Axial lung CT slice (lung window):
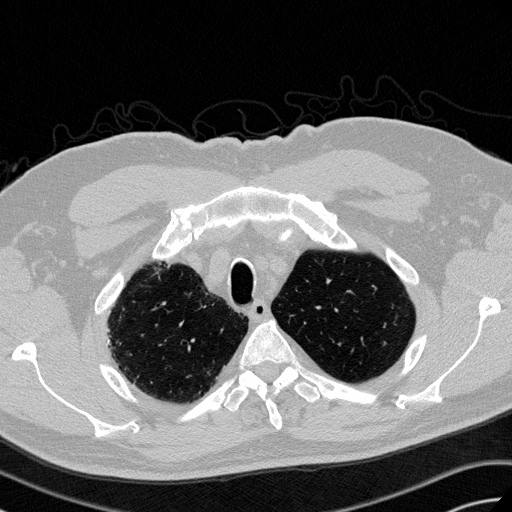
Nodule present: no